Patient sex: F
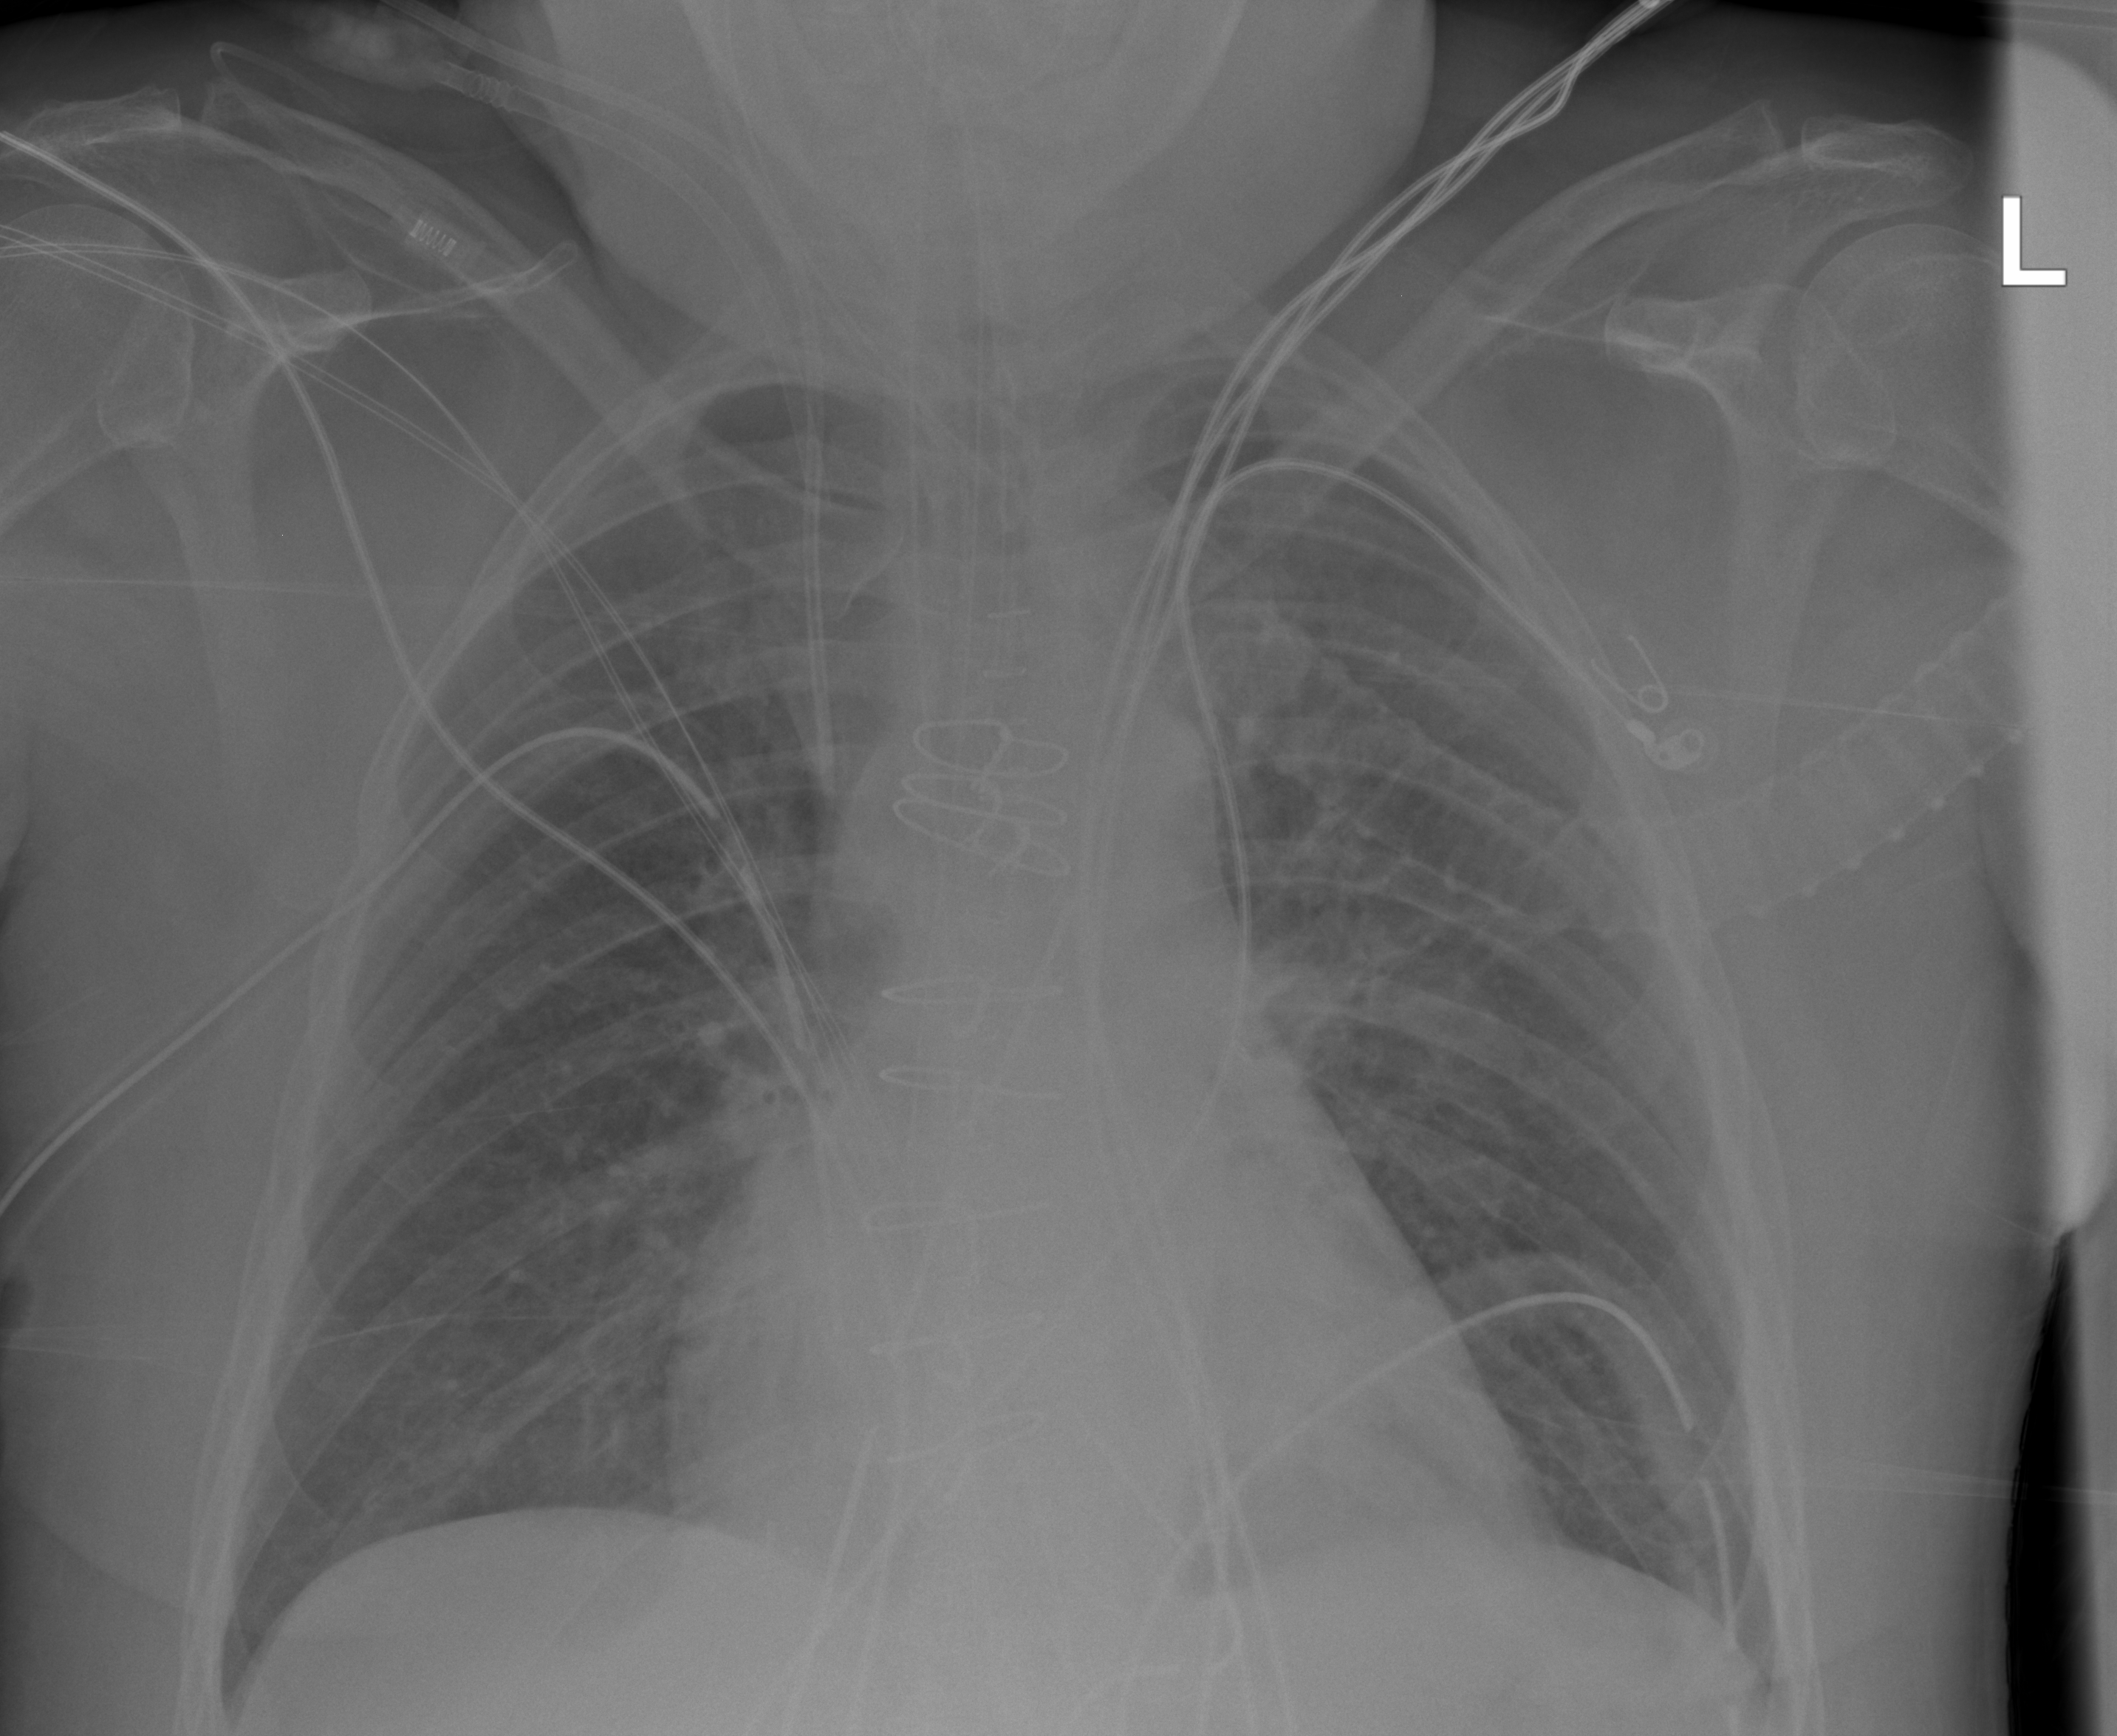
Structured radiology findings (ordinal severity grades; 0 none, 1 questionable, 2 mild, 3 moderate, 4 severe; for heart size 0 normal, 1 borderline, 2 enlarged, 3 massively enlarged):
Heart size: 0
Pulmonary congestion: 0
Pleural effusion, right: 0
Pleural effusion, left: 0
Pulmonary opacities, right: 0
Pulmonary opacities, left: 0
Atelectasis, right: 0
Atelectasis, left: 0